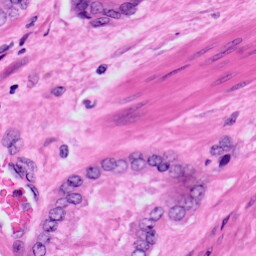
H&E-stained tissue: Prostate